Question: As you can see from the screenshot below I have a countdown clock that I am allowing the user to change the color of buttons and labels on the UI. My problem is, is that I want the user to be able save their color settings, however I cannot figure out placement and order. I understand this question has been answered here: <URL>.
However, I guess I'm not "getting it" and need the extra help. So each of the colors on the screenshot below have coding like this:
'''
-(IBAction)red
{
[_enterDateOutlet setTitleColor:[UIColor redColor] forState:UIControlStateNormal];
[_backButtonOutlet setTitleColor:[UIColor redColor] forState:UIControlStateNormal];
_yearsLabel.textColor = [UIColor redColor];
_daysLabel.textColor = [UIColor redColor];
_hoursLabel.textColor = [UIColor redColor];
_minLabel.textColor = [UIColor redColor];
_secLabel.textColor = [UIColor redColor];
minuteProgessView.theme.labelColor = [UIColor redColor];
secondProgessView.theme.labelColor = [UIColor redColor];
hourProgessView.theme.labelColor = [UIColor redColor];
dayProgessView.theme.labelColor = [UIColor redColor];
yearProgessView.theme.labelColor = [UIColor redColor];
}
'''
My question is do I put this code at the end of each Color Action button (I have 7 colors)?
'''
NSData *colorData = [NSKeyedArchiver archivedDataWithRootObject: color];
[[NSUserDefaults standardUserDefaults] setObject:colorData forKey:@"color1"];
'''
Because that's what I figured I was supposed to do, and then I added this to my View Did Load Method:
'''
NSData *colorData = [[NSUserDefaults standardUserDefaults] objectForKey:@"myColor"];
UIColor *color = [NSKeyedUnarchiver unarchiveObjectWithData:colorData];
'''
And the result a red error, because "color" was undeclared identifier.
I would really appreciate the help, I'm new to this and I've spent the last 2 hours trying to figure this out. Thank you.

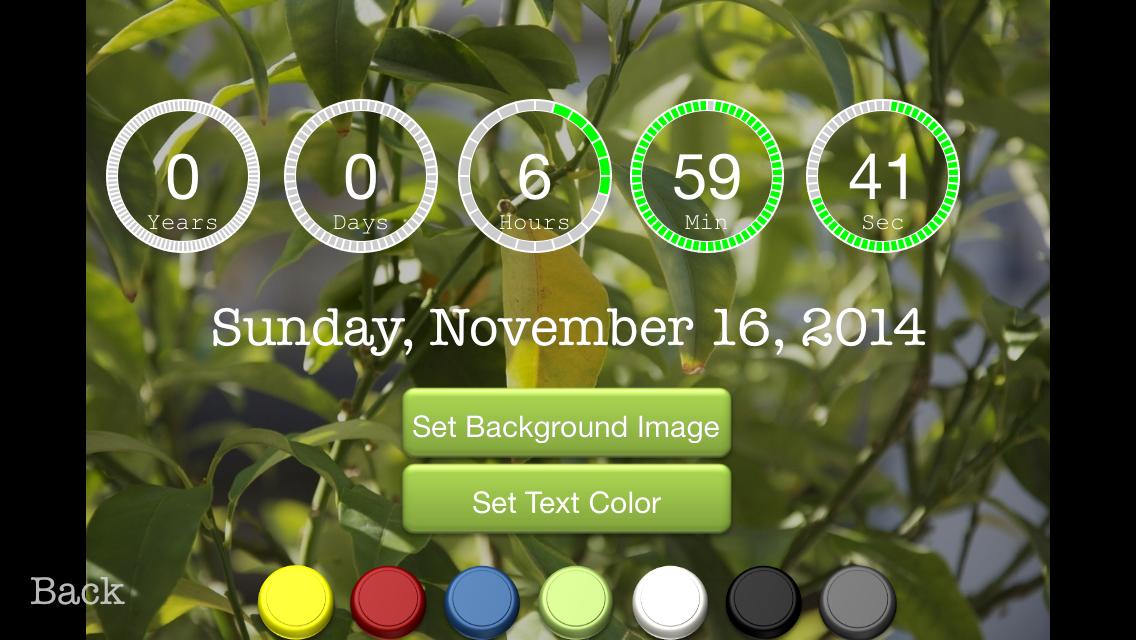
Answer: I think you can do something like this. Create a method that will call a function to set color and pass the color to it. In this method u will save the color to user defaults. When the user comes back to the app in 'viewDidLoad' it will retrieve the color and set it. My Xcode is crashing at the moment so i can't run it. Let me know if this is what you are looking for.
'''
-(IBAction)red
{
[self setAllTo:[UIColor redColor]];
}
-(IBAction)green
{
[self setAllTo:[UIColor greenColor]];
}
-(void)setAllTo:(UIColor *)color
{
[_enterDateOutlet setTitleColor:color forState:UIControlStateNormal];
[_backButtonOutlet setTitleColor:color forState:UIControlStateNormal];
_yearsLabel.textColor = color;
_daysLabel.textColor = color;
_hoursLabel.textColor = color;
_minLabel.textColor = color;
_secLabel.textColor = color;
minuteProgessView.theme.labelColor = color;
secondProgessView.theme.labelColor = color;
hourProgessView.theme.labelColor = color;
dayProgessView.theme.labelColor = color;
yearProgessView.theme.labelColor = color;
NSData *colorData = [NSKeyedArchiver archivedDataWithRootObject:color];
[[NSUserDefaults standardUserDefaults] setObject:colorData forKey:@"myColor"];
[[NSUserDefaults standardUserDefaults] synchronize]
}
}
- (void)viewDidLoad
{
[super viewDidLoad];
NSData *colorData = [[NSUserDefaults standardUserDefaults] objectForKey:@"myColor"];
UIColor *color = [NSKeyedUnarchiver unarchiveObjectWithData:colorData];
if(color){
[self setAllTo:color];
}else{
[self setAllTo:[UIColor whiteColor]]; //default color
}
}
'''